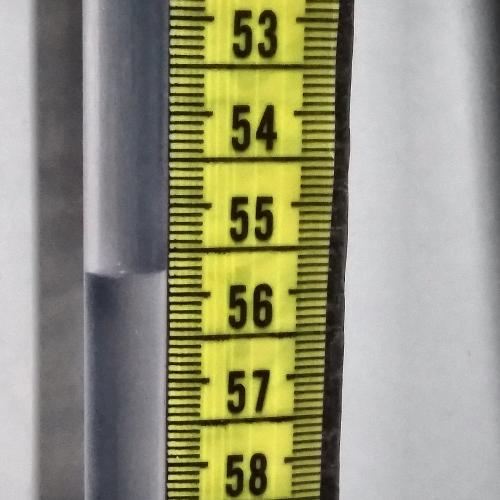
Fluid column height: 55.7 cm